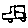
Label: car